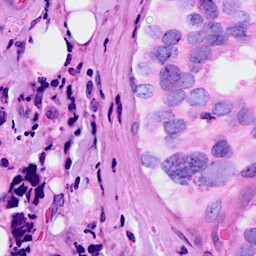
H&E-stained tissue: Breast